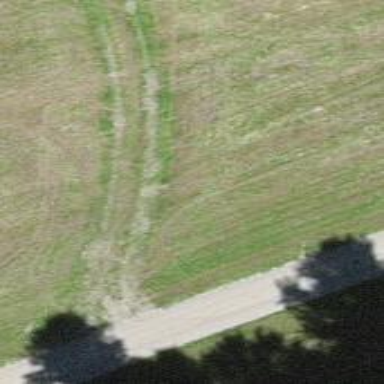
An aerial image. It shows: Grass track with grade5 tracktype.